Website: macys
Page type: cart
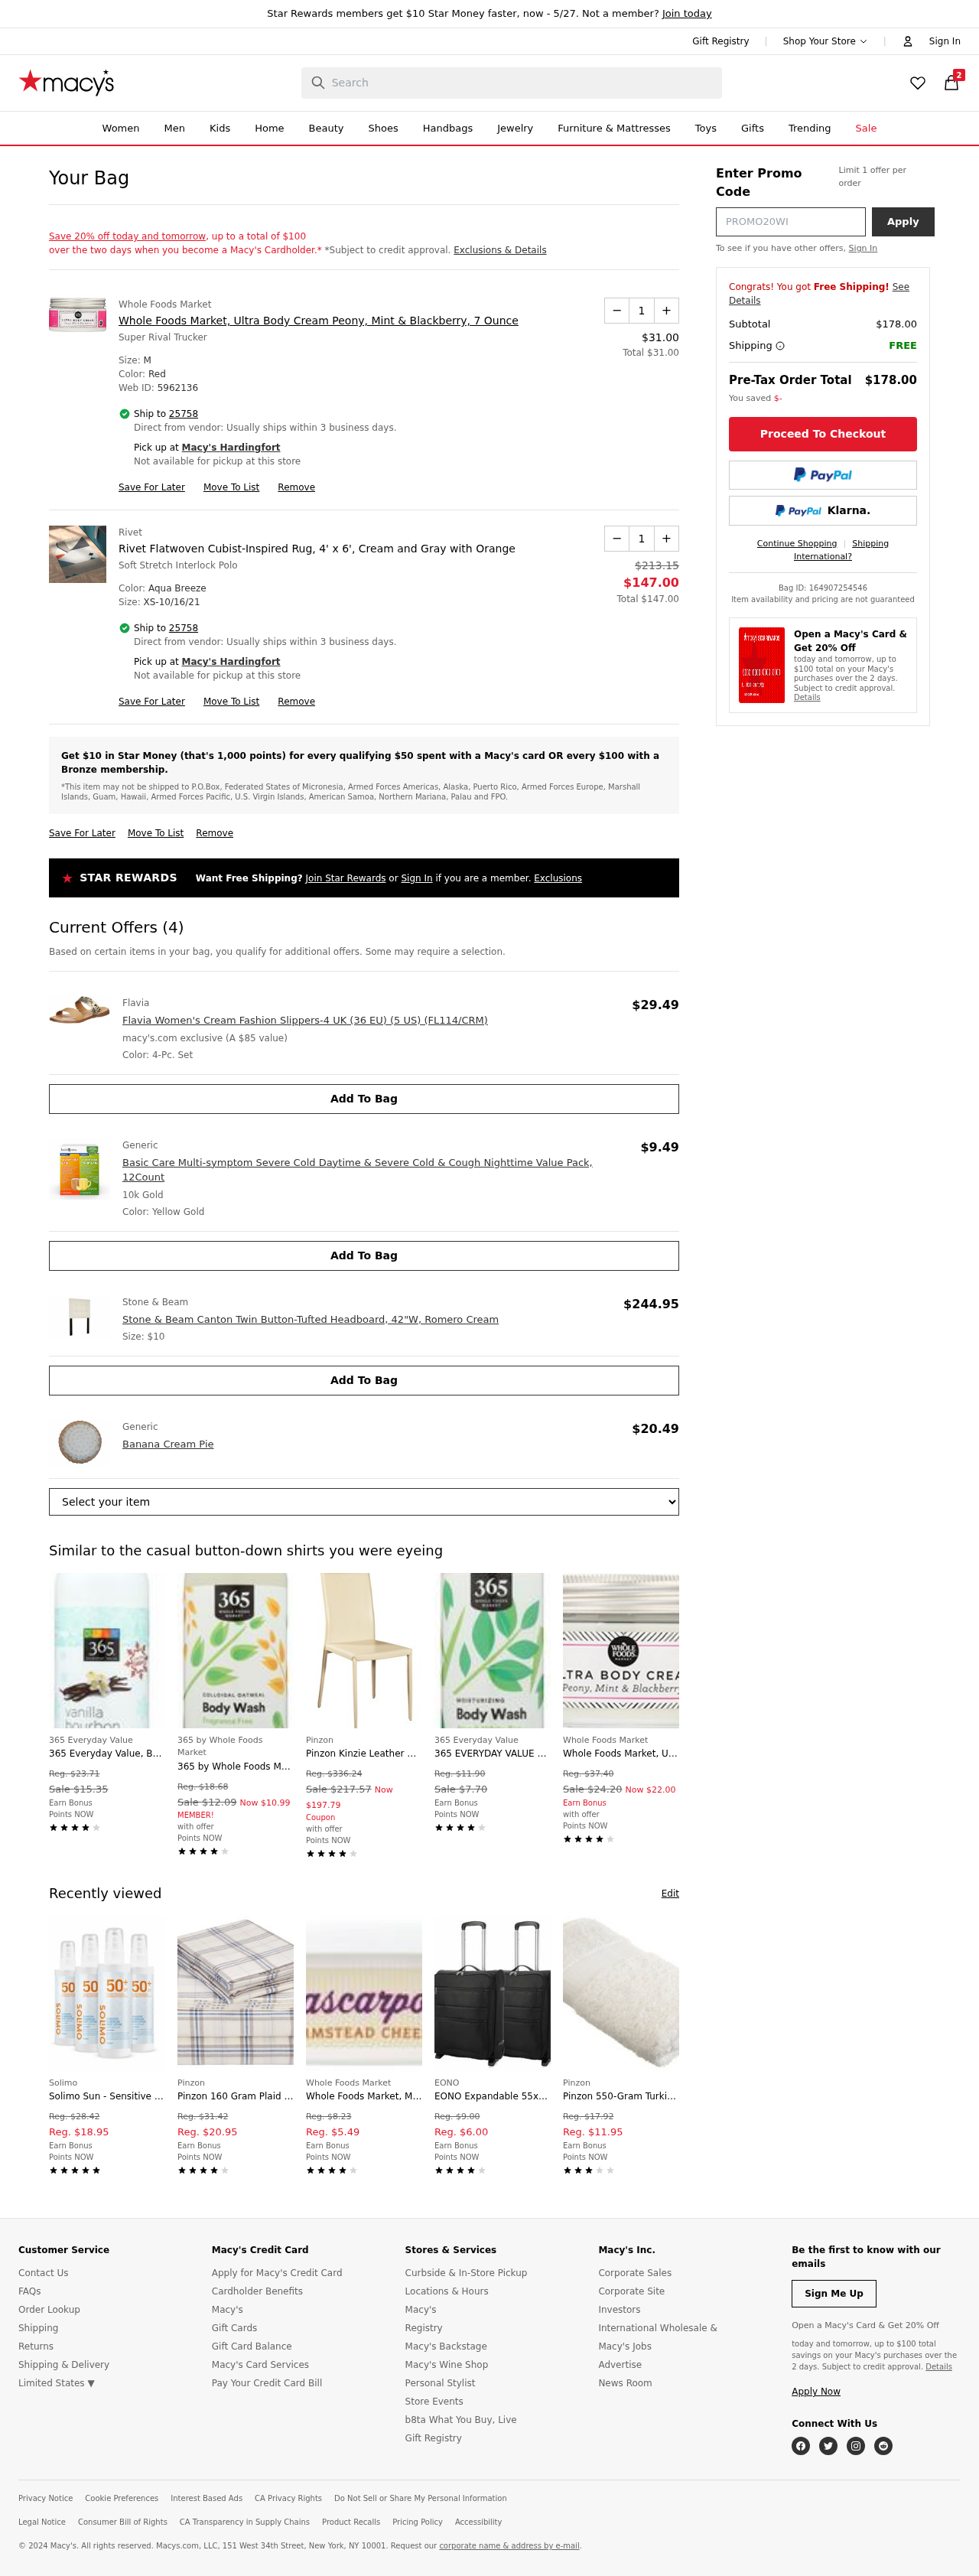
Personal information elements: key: PII_CITY
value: Hardingfort
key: PII_POSTCODE
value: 25758
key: PII_PROMO_CODE
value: SPRING38
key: PII_POSTCODE_FULL
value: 25758
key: PII_POSTCODE_NUMERIC
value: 25758
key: PII_CITY2
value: Hardingfort
Product elements: key: PRODUCT1_BRAND
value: Whole Foods Market
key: PRODUCT1_NAME
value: Whole Foods Market, Ultra Body Cream Peony, Mint & Blackberry, 7 Ounce
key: PRODUCT1_PRICE
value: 31
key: PRODUCT1_QUANTITY
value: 1
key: PRODUCT2_BRAND
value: Rivet
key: PRODUCT2_NAME
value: Rivet Flatwoven Cubist-Inspired Rug, 4' x 6', Cream and Gray with Orange
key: PRODUCT2_PRICE
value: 147
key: PRODUCT2_QUANTITY
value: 1
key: PRODUCT3_BRAND
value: Flavia
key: PRODUCT3_NAME
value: Flavia Women's Cream Fashion Slippers-4 UK (36 EU) (5 US) (FL114/CRM)
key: PRODUCT3_PRICE
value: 29.49
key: PRODUCT4_BRAND
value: Generic
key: PRODUCT4_NAME
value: Basic Care Multi-symptom Severe Cold Daytime & Severe Cold & Cough Nighttime Value Pack, 12Count
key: PRODUCT4_PRICE
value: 9.49
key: PRODUCT5_BRAND
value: Stone & Beam
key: PRODUCT5_NAME
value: Stone & Beam Canton Twin Button-Tufted Headboard, 42"W, Romero Cream
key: PRODUCT5_PRICE
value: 244.95
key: PRODUCT6_BRAND
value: Generic
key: PRODUCT6_NAME
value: Banana Cream Pie
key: PRODUCT6_PRICE
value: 20.49
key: PRODUCT1_TOTAL
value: Total $31.00
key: PRODUCT2_ORIGINAL_PRICE
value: $213.15
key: PRODUCT2_TOTAL
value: Total $147.00
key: PRODUCT7_BRAND
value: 365 Everyday Value
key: PRODUCT7_NAME
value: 365 Everyday Value, Body Lotion, Vanilla Bourbon, Maximum Moisture, 8 fl oz
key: PRODUCT7_ORIGINAL_PRICE
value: Reg. $23.71
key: PRODUCT7_SALE_PRICE
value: Sale $15.35
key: PRODUCT8_BRAND
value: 365 by Whole Foods Market
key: PRODUCT8_NAME
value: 365 by Whole Foods Market, Colloidal Body Wash, Fragrance Free, 32 Fl Oz
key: PRODUCT8_ORIGINAL_PRICE
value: Reg. $18.68
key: PRODUCT8_SALE_PRICE
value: Sale $12.09
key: PRODUCT8_PRICE
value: Now $10.99
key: PRODUCT9_BRAND
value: Pinzon
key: PRODUCT9_NAME
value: Pinzon Kinzie Leather Dining Chair, Cream
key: PRODUCT9_ORIGINAL_PRICE
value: Reg. $336.24
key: PRODUCT9_SALE_PRICE
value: Sale $217.57
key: PRODUCT9_PRICE
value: Now $197.79
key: PRODUCT10_BRAND
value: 365 Everyday Value
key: PRODUCT10_NAME
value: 365 EVERYDAY VALUE Aloe & White Tea Moisturizing Body Wash, 16 FZ
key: PRODUCT10_ORIGINAL_PRICE
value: Reg. $11.90
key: PRODUCT10_SALE_PRICE
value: Sale $7.70
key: PRODUCT11_BRAND
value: Whole Foods Market
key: PRODUCT11_NAME
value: Whole Foods Market, Ultra Body Cream Peony, Mint & Blackberry, 7 oz
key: PRODUCT11_ORIGINAL_PRICE
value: Reg. $37.40
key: PRODUCT11_SALE_PRICE
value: Sale $24.20
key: PRODUCT11_PRICE
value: Now $22.00
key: PRODUCT12_BRAND
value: Solimo
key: PRODUCT12_NAME
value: Solimo Sun - Sensitive Suncream Body Lotion SPF 50+ (4x 200ml)
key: PRODUCT12_ORIGINAL_PRICE
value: Reg. $28.42
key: PRODUCT12_PRICE
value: Reg. $18.95
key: PRODUCT13_BRAND
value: Pinzon
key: PRODUCT13_NAME
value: Pinzon 160 Gram Plaid Flannel Cotton Bed Sheet Set, Full, Cream / Blue Stripe Plaid
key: PRODUCT13_ORIGINAL_PRICE
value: Reg. $31.42
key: PRODUCT13_PRICE
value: Reg. $20.95
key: PRODUCT14_BRAND
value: Whole Foods Market
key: PRODUCT14_NAME
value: Whole Foods Market, Mascarpone, Farmstead Cheese, 8 oz
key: PRODUCT14_ORIGINAL_PRICE
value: Reg. $8.23
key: PRODUCT14_PRICE
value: Reg. $5.49
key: PRODUCT15_BRAND
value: EONO
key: PRODUCT15_NAME
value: EONO Expandable 55x40x20cm to 55x40x23cm Lightweight Carry On Hand Cabin Luggage Suitcase with 2 Whe
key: PRODUCT15_ORIGINAL_PRICE
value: Reg. $9.00
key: PRODUCT15_PRICE
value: Reg. $6.00
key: PRODUCT16_BRAND
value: Pinzon
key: PRODUCT16_NAME
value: Pinzon 550-Gram Turkish Cotton Hand Towel, Cream
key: PRODUCT16_ORIGINAL_PRICE
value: Reg. $17.92
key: PRODUCT16_PRICE
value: Reg. $11.95
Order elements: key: ORDER_NUM_ITEMS
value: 2
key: ORDER_SUBTOTAL
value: $178.00
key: ORDER_SUBTOTAL2
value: $178.00
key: ORDER_ID
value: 164907254546
Search elements: key: HEADER_SEARCH
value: Search